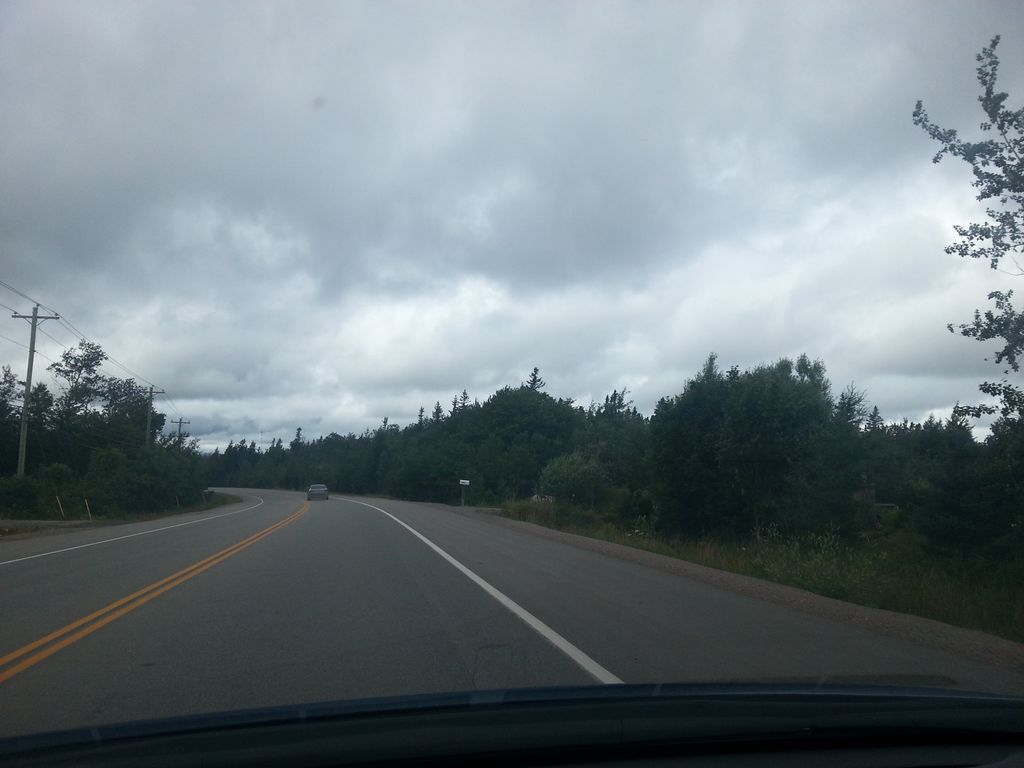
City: charlottetown